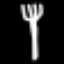
Label: fork